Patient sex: M
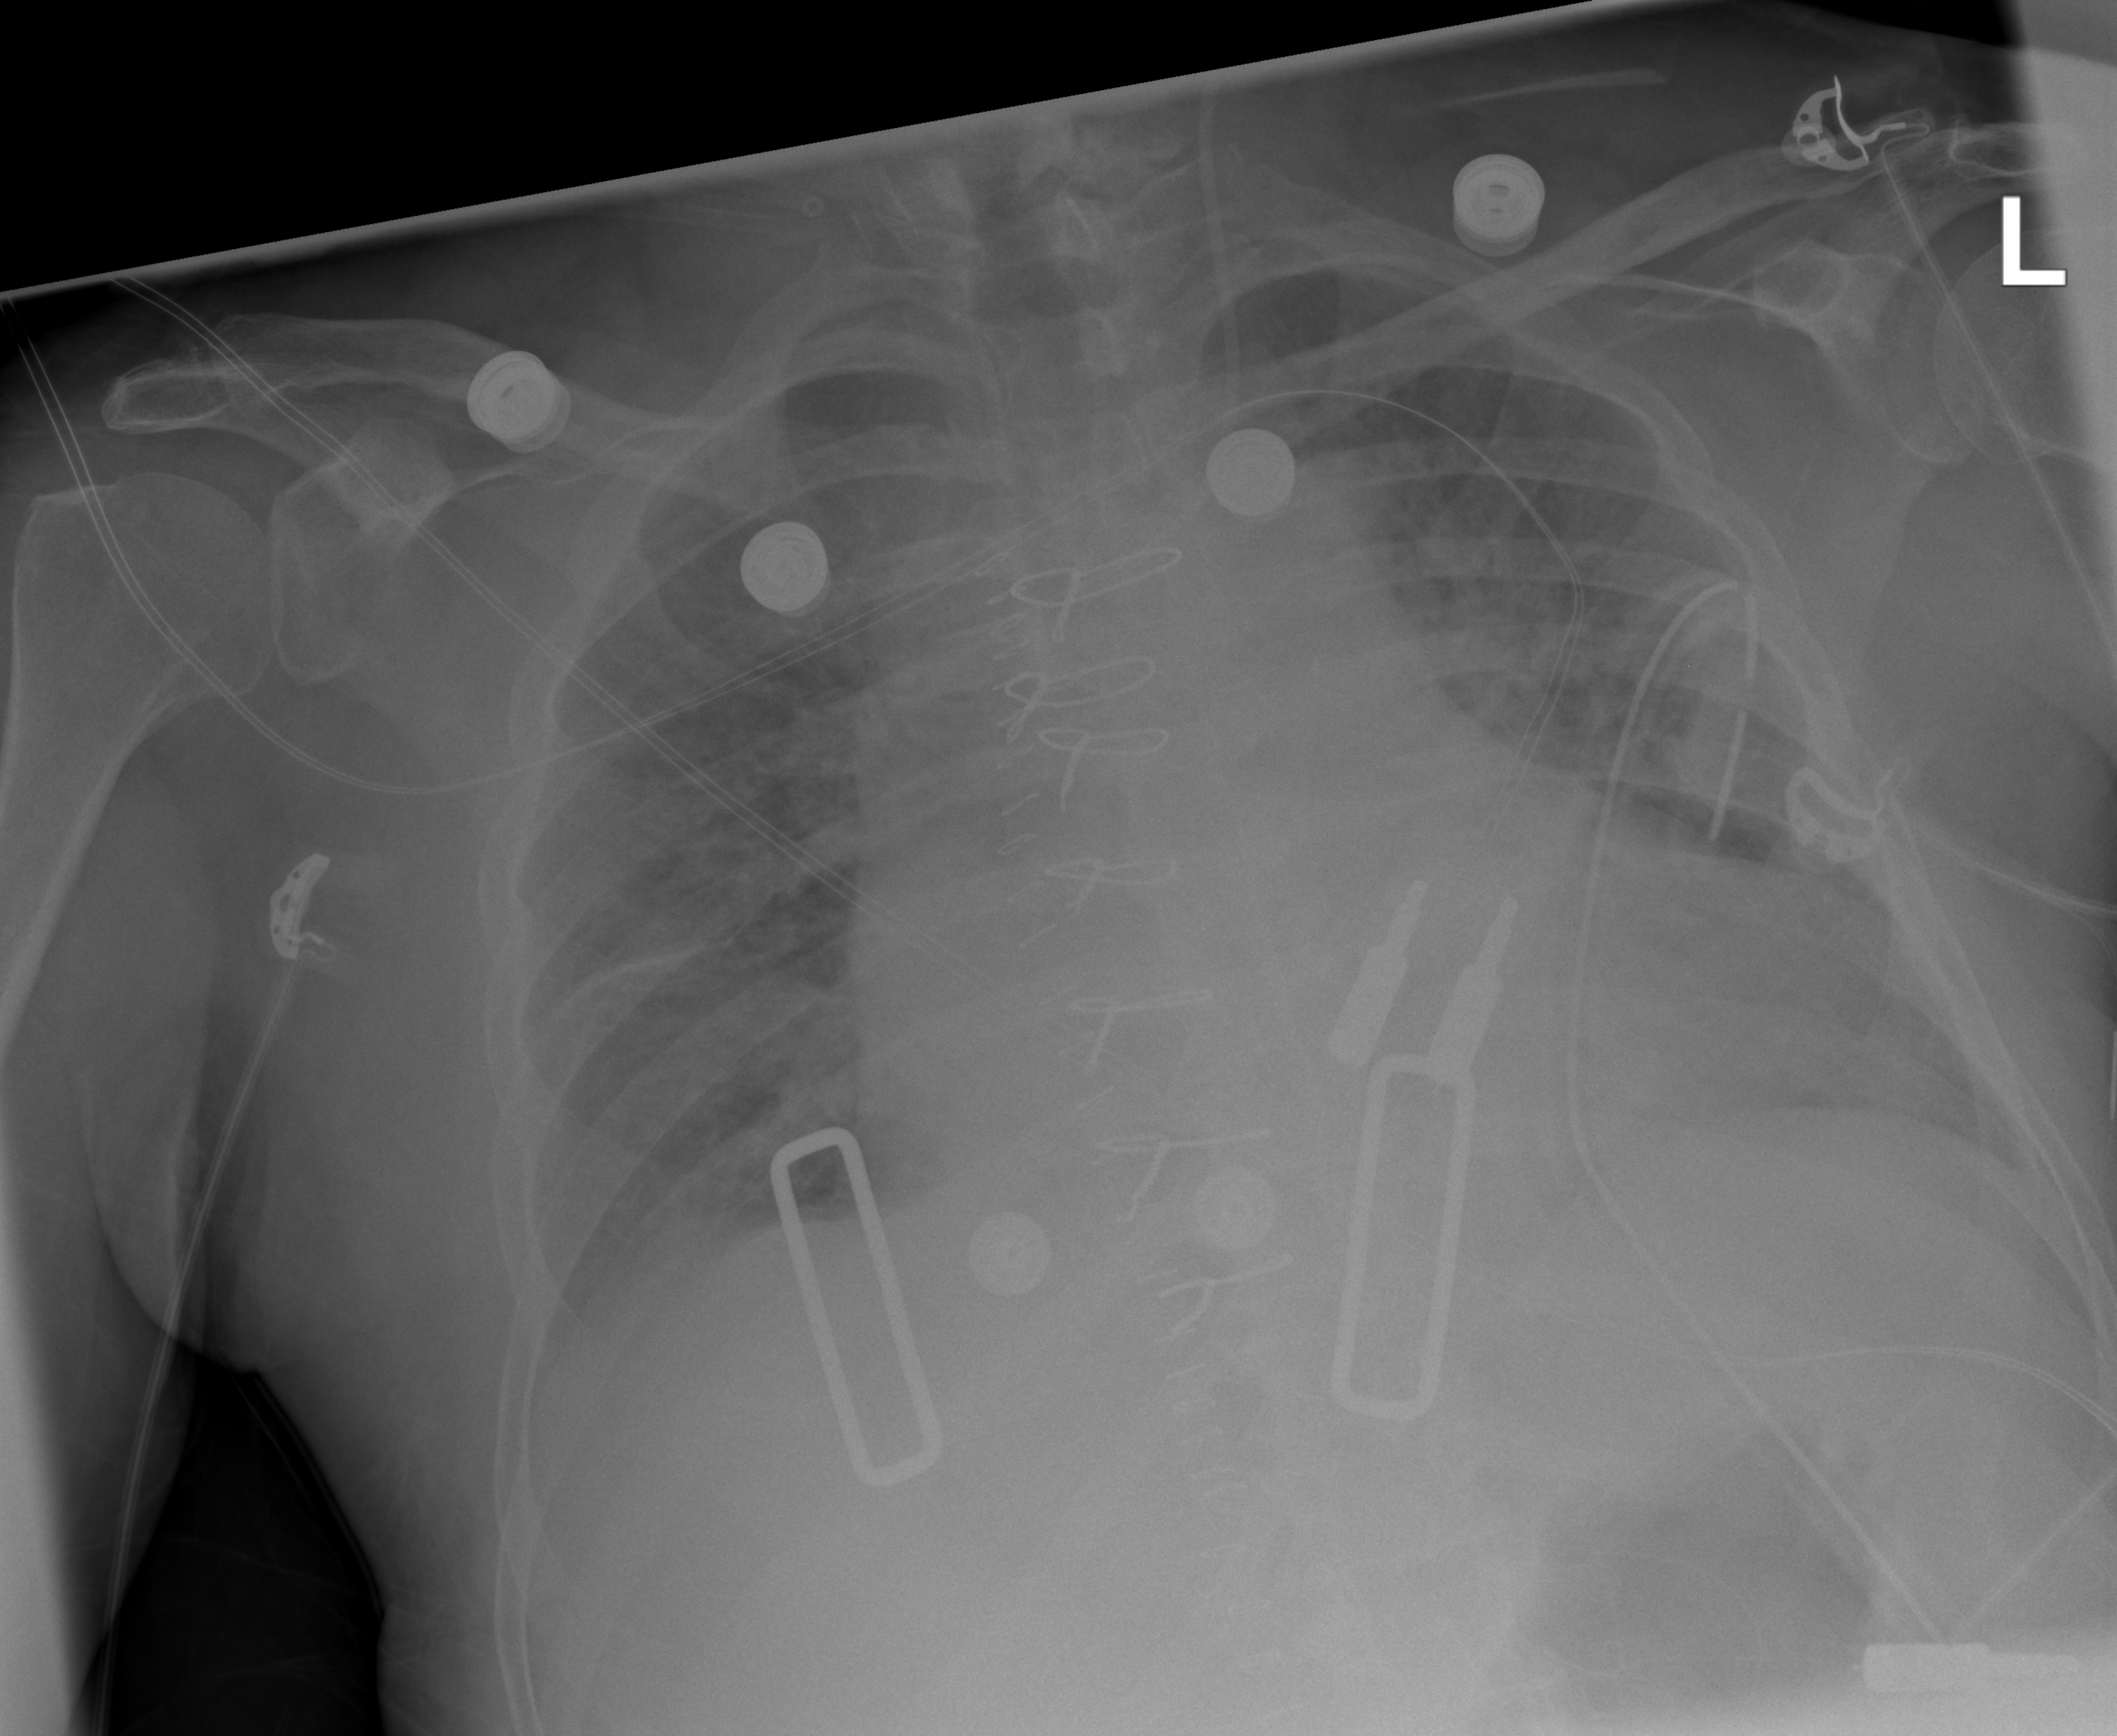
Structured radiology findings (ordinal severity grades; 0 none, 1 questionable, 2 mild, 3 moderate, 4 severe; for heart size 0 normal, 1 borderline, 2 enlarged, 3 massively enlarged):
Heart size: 2
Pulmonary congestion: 2
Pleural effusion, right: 1
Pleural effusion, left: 0
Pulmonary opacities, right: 0
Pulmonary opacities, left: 0
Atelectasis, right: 0
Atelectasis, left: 0